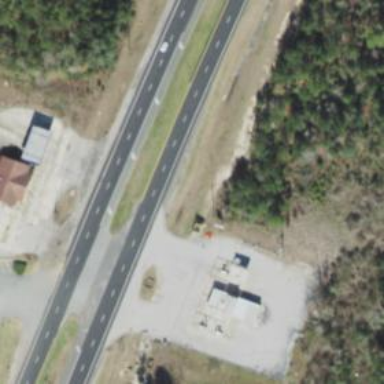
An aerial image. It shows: Asphalt road designated as trunk highway.